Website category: movie
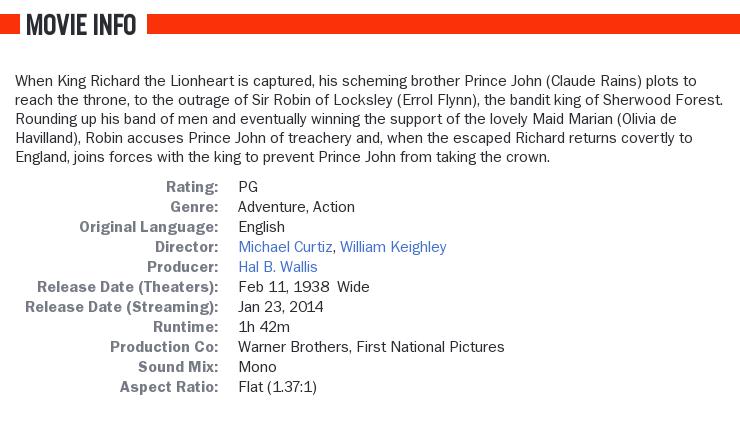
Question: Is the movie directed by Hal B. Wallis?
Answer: no

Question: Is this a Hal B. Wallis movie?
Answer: no

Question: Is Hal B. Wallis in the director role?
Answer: no

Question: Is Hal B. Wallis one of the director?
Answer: no

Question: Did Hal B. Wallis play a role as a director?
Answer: no